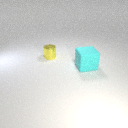
small yellow metal cylinder behind large cyan rubber cube